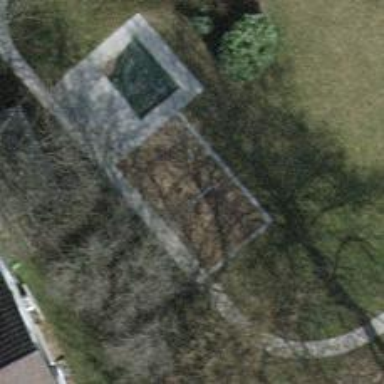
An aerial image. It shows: Playground with swings.